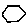
Label: hexagon